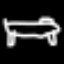
Label: bed